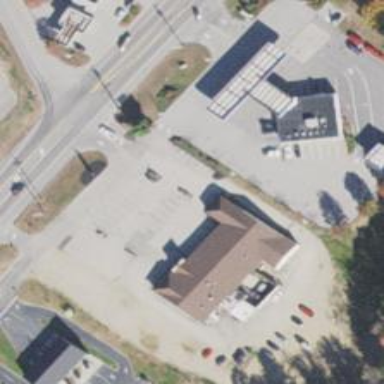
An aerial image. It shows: Paved parking area.